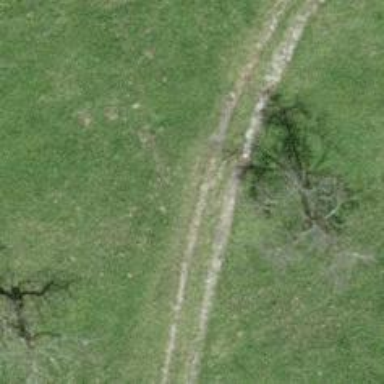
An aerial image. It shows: Compacted track road.